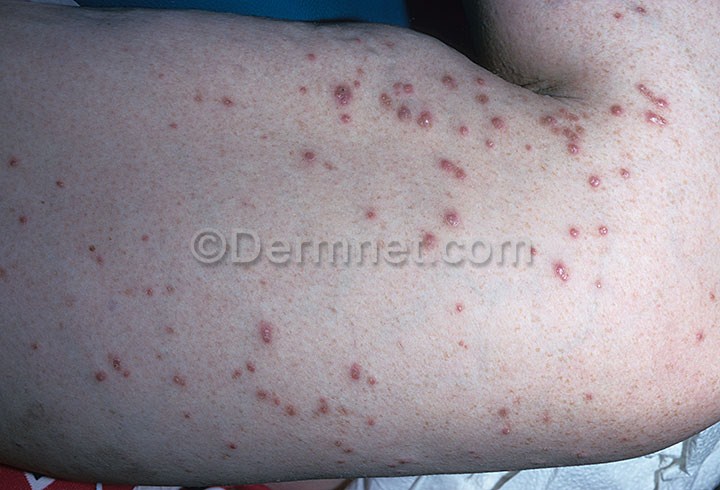
Disease: Seborrheic Keratoses and other Benign Tumors